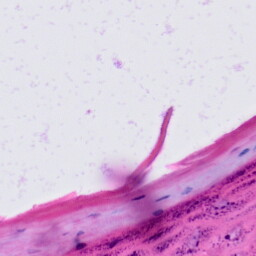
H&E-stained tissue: Skin